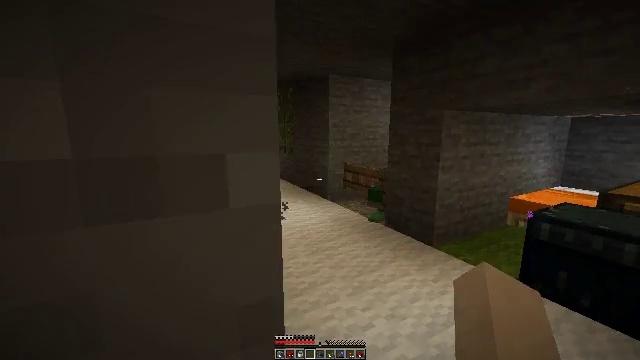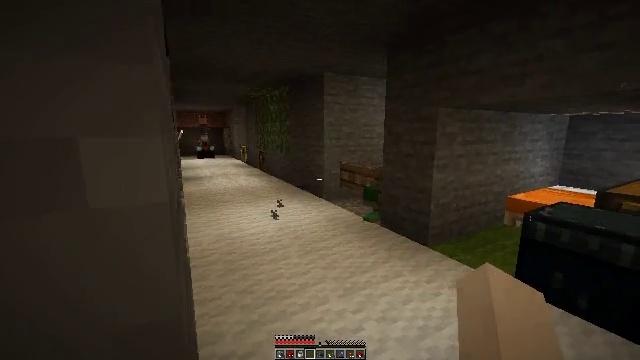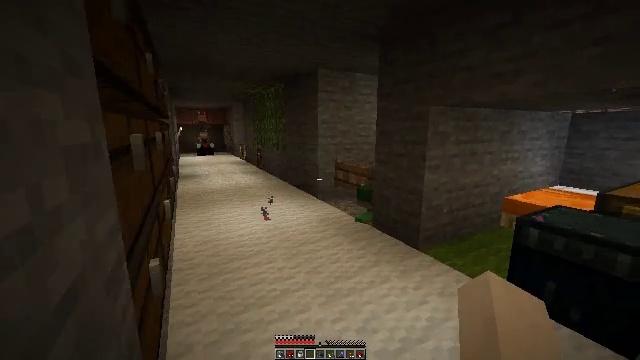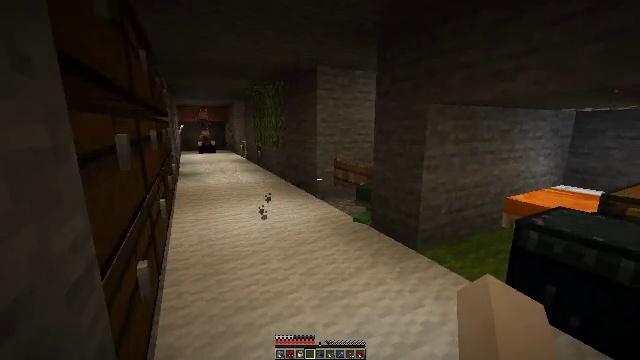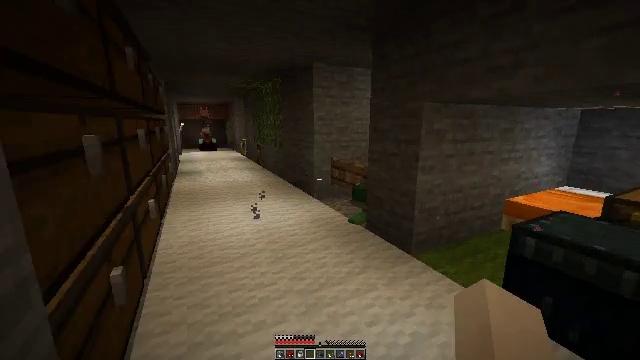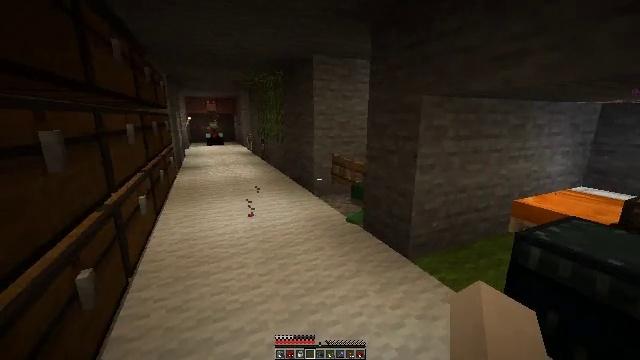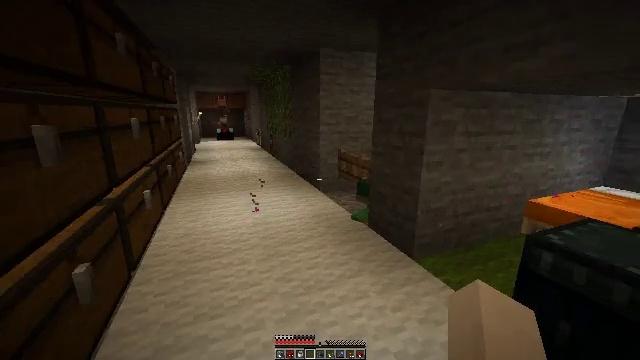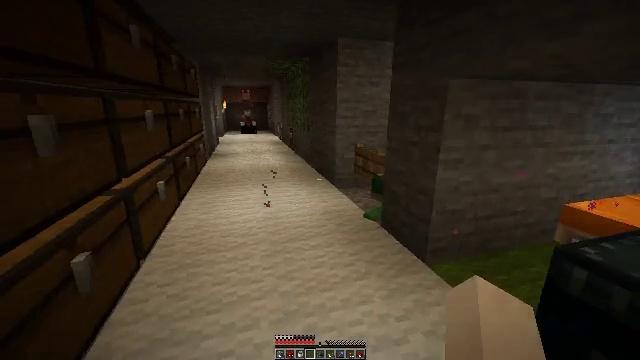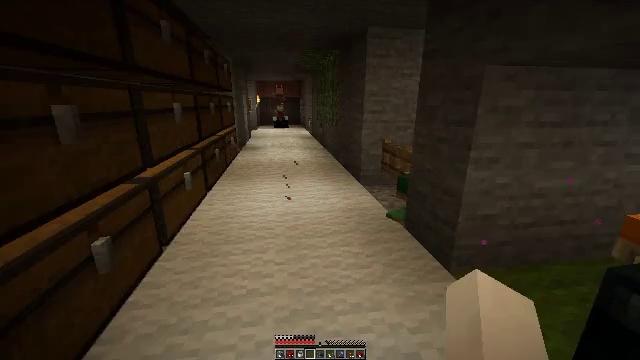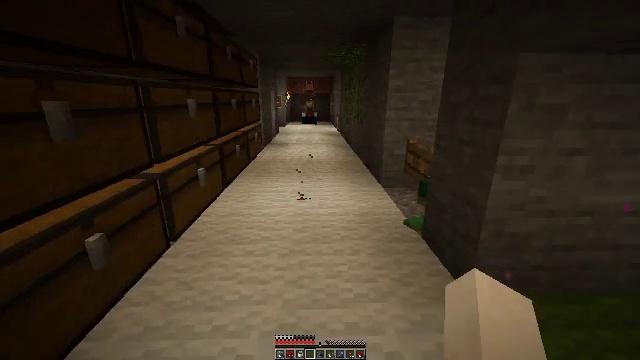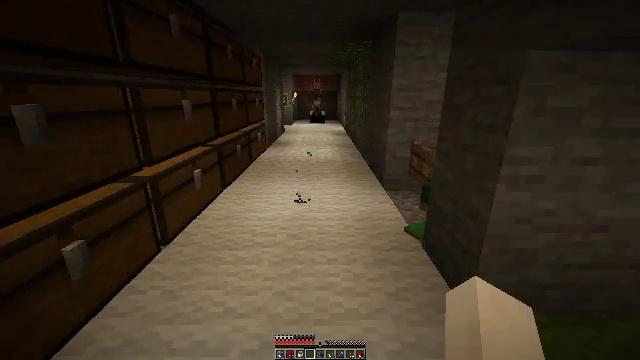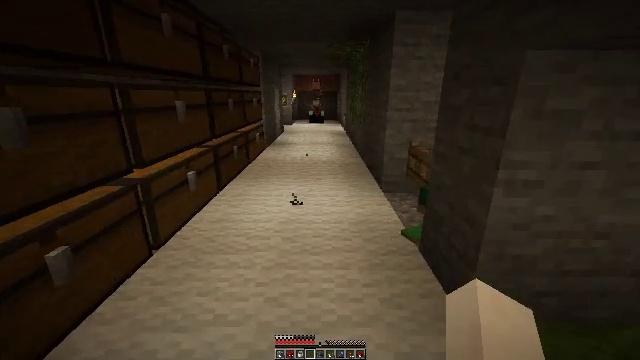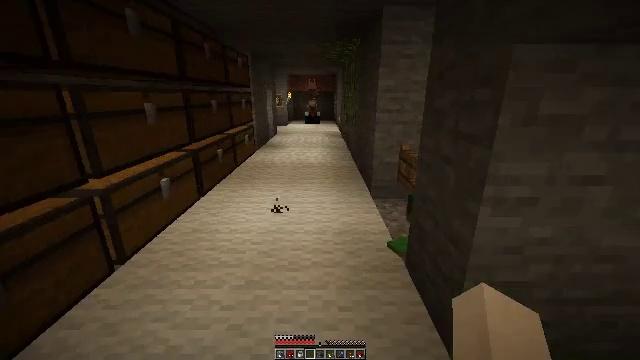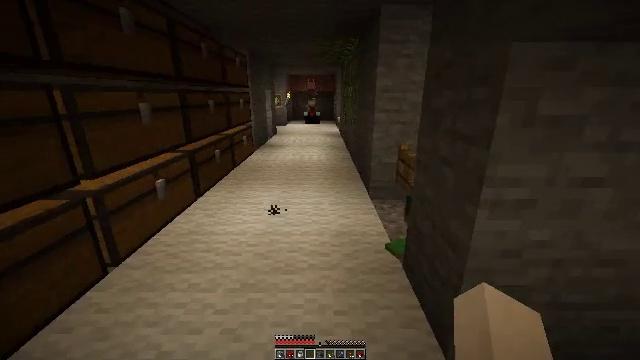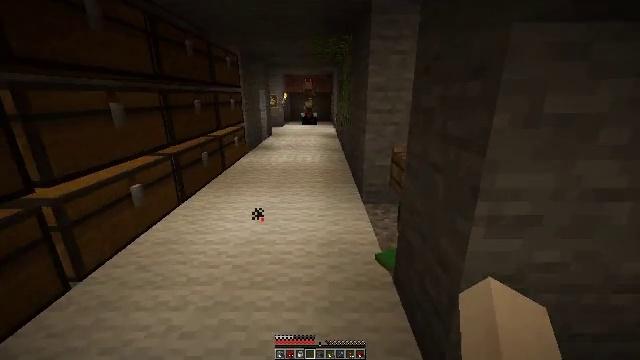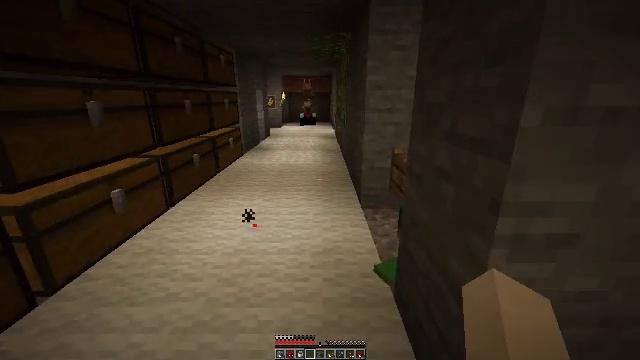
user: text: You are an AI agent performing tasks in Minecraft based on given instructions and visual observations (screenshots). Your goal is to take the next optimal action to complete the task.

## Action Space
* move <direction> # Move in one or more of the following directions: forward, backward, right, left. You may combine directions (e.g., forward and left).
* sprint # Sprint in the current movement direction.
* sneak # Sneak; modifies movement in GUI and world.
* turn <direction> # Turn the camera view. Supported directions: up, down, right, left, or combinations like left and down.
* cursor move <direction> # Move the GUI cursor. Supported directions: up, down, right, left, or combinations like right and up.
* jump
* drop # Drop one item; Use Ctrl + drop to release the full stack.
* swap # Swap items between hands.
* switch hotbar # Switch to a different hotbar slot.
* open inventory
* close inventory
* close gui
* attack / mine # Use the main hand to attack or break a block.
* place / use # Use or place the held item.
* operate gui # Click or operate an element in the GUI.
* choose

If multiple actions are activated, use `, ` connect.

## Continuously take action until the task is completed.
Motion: motion action
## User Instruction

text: Attack the grindstone to break it.
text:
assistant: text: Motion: move forward and move right
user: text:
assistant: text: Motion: move forward and move right
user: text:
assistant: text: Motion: move forward and move right
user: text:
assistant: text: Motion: move forward and move right
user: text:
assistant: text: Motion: move forward and move right, turn left and down
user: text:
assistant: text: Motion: move forward and move right, turn left and down
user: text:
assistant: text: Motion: move forward and move right, turn left and down
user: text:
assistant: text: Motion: move forward and move right, turn left and down
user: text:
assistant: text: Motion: move forward and move right, turn left
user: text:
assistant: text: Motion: move forward and move right, turn left
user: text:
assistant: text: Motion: move forward and move right
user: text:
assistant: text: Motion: move forward and move right
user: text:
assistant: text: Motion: move forward and move right
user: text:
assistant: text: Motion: move forward
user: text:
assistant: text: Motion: move forward
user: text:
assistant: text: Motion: move forward
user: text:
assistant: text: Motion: move forward
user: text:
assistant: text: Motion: move forward
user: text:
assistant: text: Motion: move forward
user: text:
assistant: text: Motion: move forward
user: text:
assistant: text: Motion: move forward
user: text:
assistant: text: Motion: move forward
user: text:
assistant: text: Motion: move forward
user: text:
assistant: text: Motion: move forward
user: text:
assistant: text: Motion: move forward
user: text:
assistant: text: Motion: move forward
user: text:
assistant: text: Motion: move forward
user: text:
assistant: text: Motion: move forward
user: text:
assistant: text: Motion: move forward
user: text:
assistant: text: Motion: move forward